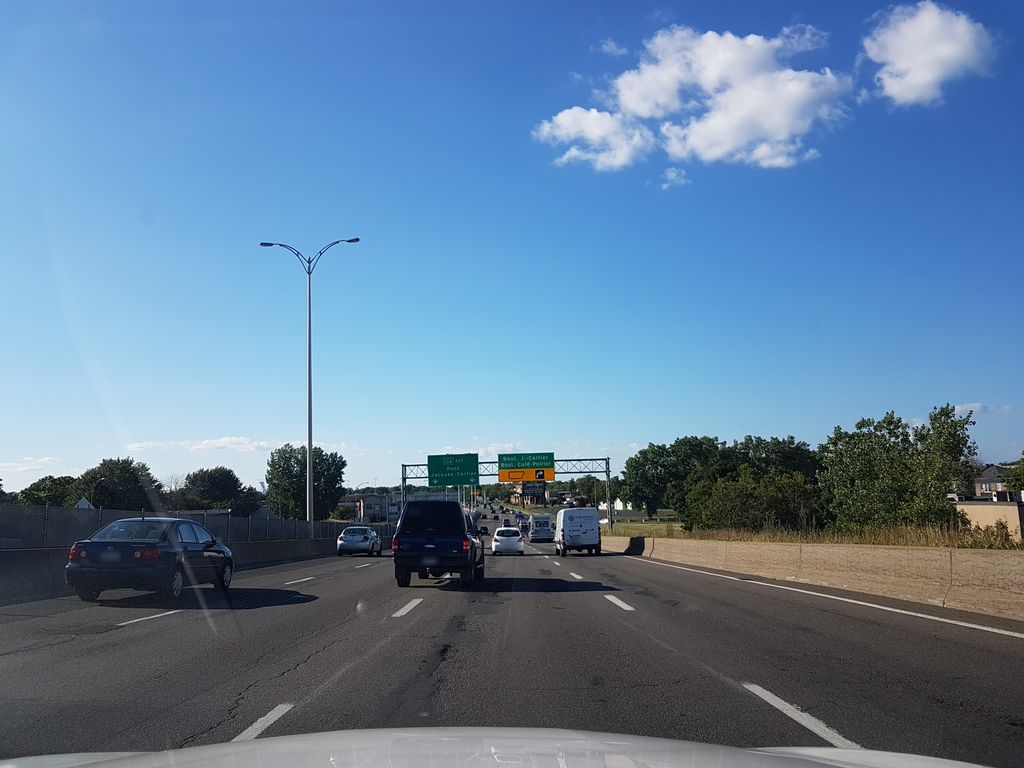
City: montreal